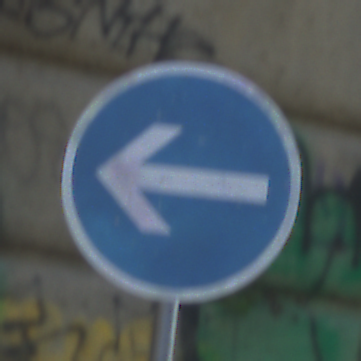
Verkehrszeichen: VorgeschriebeneFahrtrichtungHierLinks
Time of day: Midday
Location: Outdoor (Urban)
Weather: Clear
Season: NotSpecified
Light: Natural